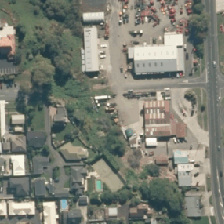
Land cover: urban_parkland